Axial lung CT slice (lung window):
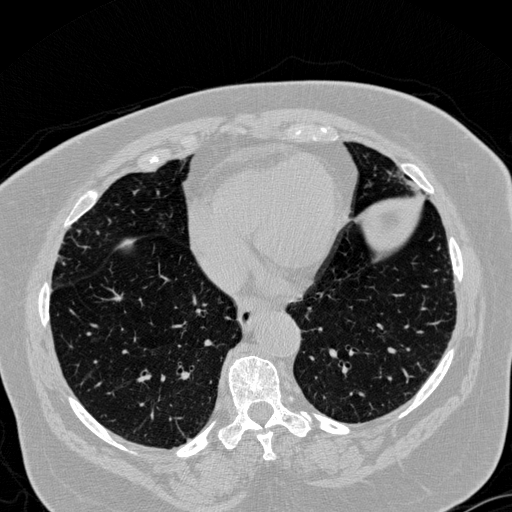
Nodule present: yes
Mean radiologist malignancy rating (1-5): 2.5